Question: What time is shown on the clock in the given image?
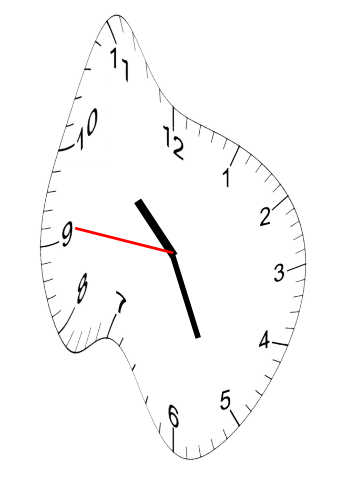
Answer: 10:25:46